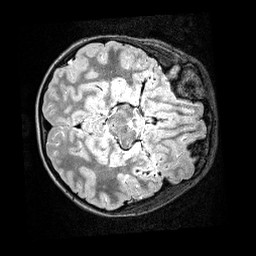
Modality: T2w
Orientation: axial
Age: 9
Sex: male
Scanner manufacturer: siemens
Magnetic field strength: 3 T
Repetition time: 3.2 s
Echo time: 0.479 s